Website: home-depot
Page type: address-validator
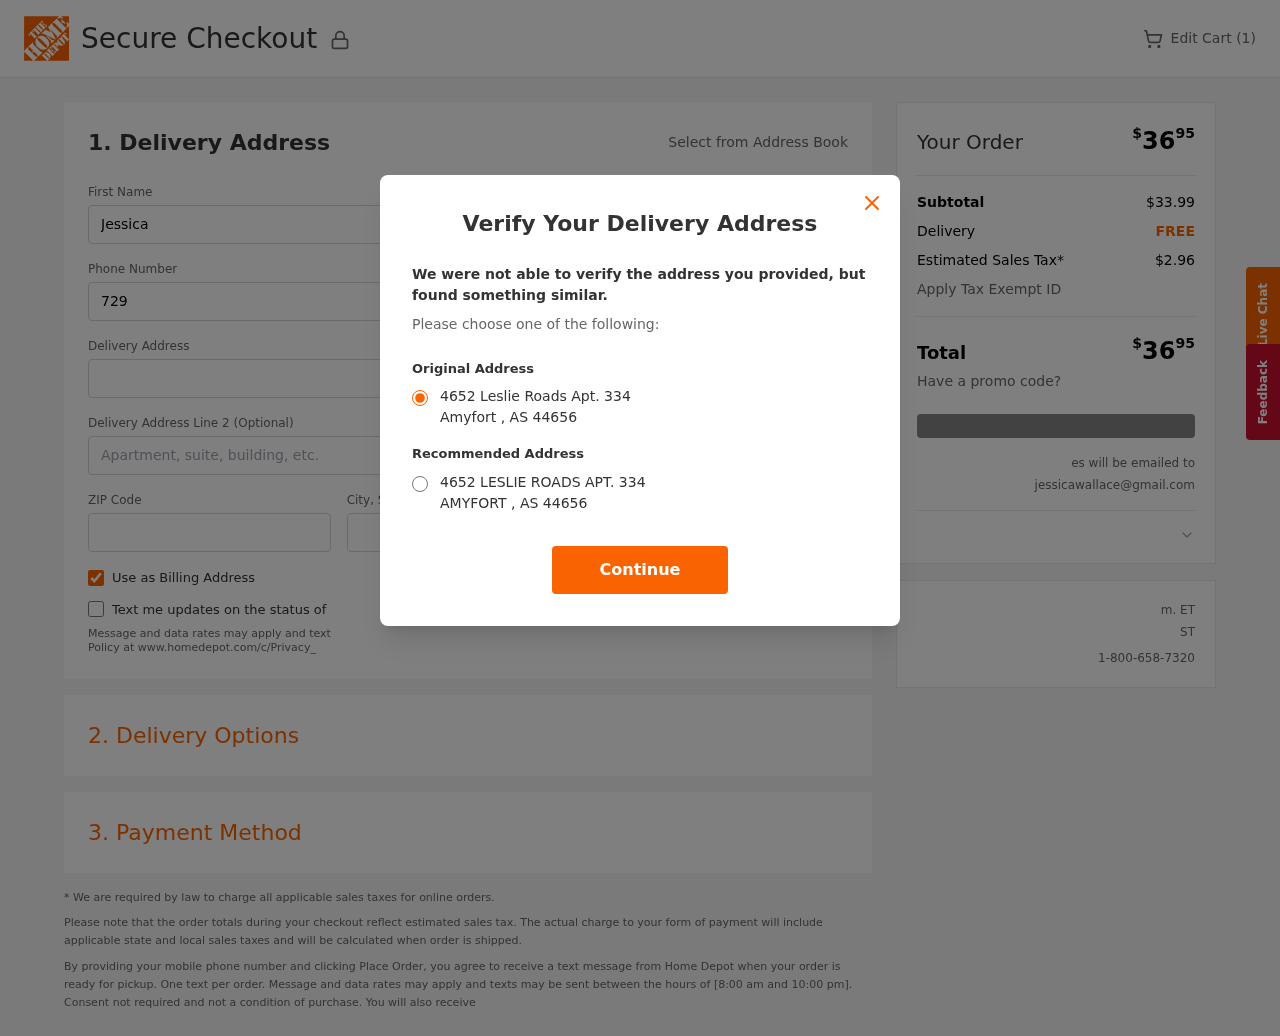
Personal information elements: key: PII_CITY
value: Amyfort
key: PII_EMAIL
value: jessicawallace@gmail.com
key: PII_POSTCODE
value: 44656
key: PII_STATE_ABBR
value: AS
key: PII_STREET
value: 4652 Leslie Roads Apt. 334
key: PII_FIRSTNAME
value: Jessica
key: PII_LASTNAME
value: Wallace
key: PII_PHONE
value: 7292376101
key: PII_CITY_STATE
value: Amyfort, AS
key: PII_STREET_ALT
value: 4652 LESLIE ROADS APT. 334
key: PII_CITY_ALT
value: AMYFORT
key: PII_STATE
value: AS
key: PII_POSTCODE_FULL
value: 44656
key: PII_POSTCODE_NUMERIC
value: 44656
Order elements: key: ORDER_NUM_ITEMS
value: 1
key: ORDER_TOTAL
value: $3695
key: ORDER_SUBTOTAL
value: $33.99
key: ORDER_SHIPPING_COST
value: FREE
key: ORDER_TAX
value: $2.96